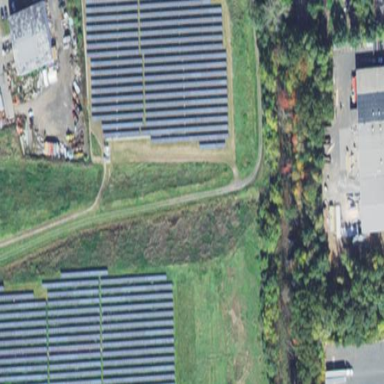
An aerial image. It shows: Solar power generator using photovoltaic panels.